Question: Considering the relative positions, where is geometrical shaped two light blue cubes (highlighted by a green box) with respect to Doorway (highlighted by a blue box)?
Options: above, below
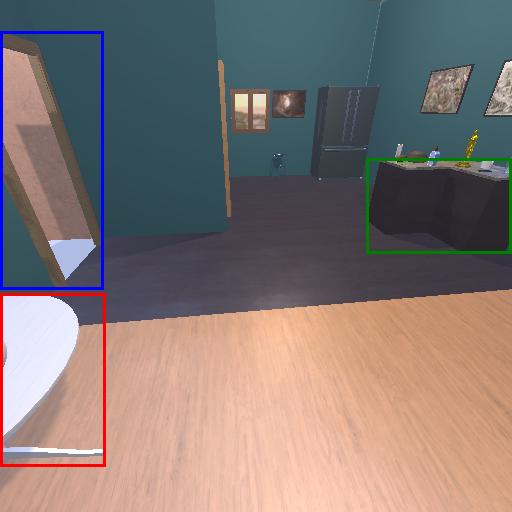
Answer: above